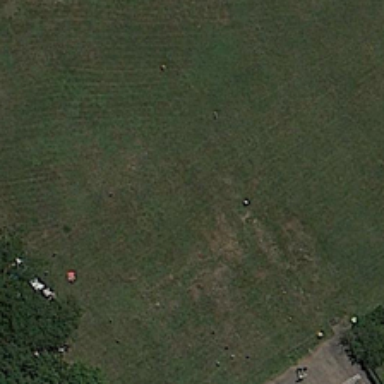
Several green trees are near a piece of green meadow .